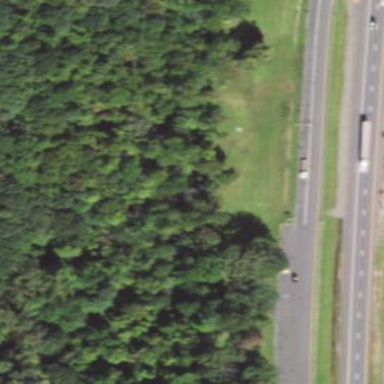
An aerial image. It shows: Rest area along the road.